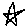
Label: star